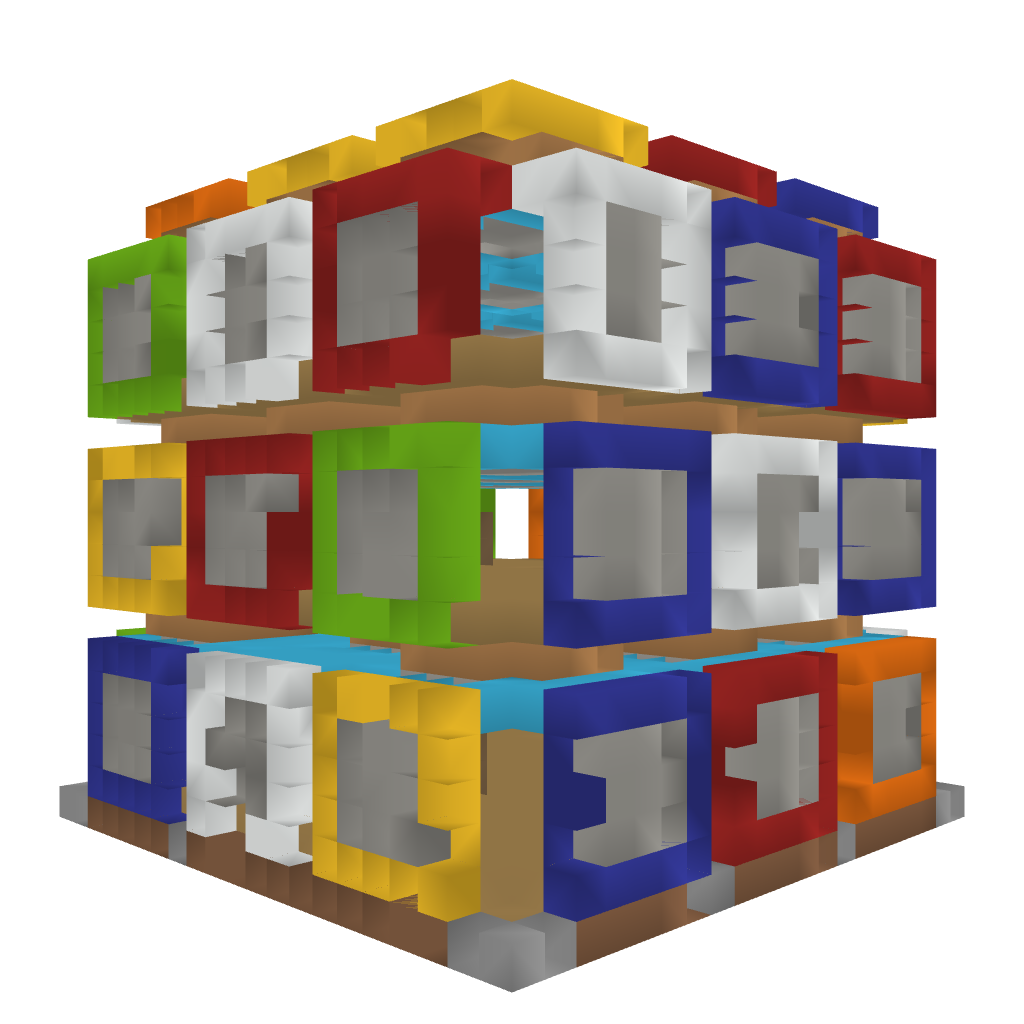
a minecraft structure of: Especial Modern Building #1 - Magic Cube